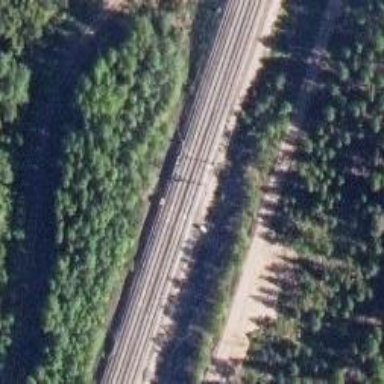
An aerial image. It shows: Railway signal.